Field crop: maize
Growth stage: 2
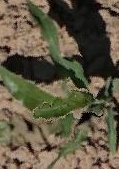
Species: maize